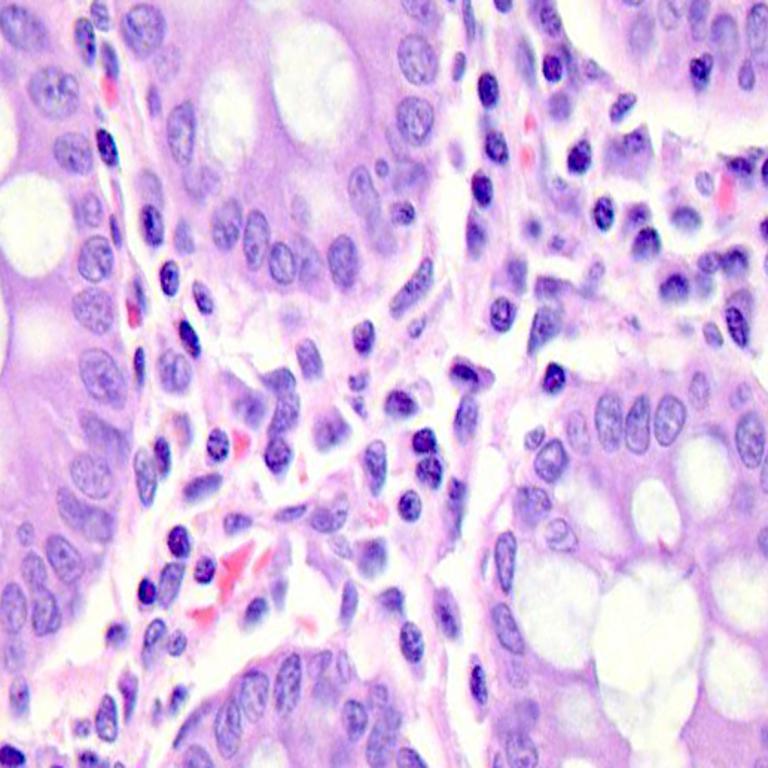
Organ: colon
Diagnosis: benign